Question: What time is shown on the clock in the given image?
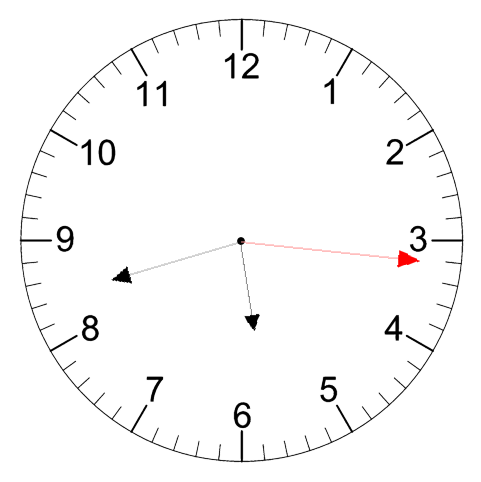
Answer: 05:42:16